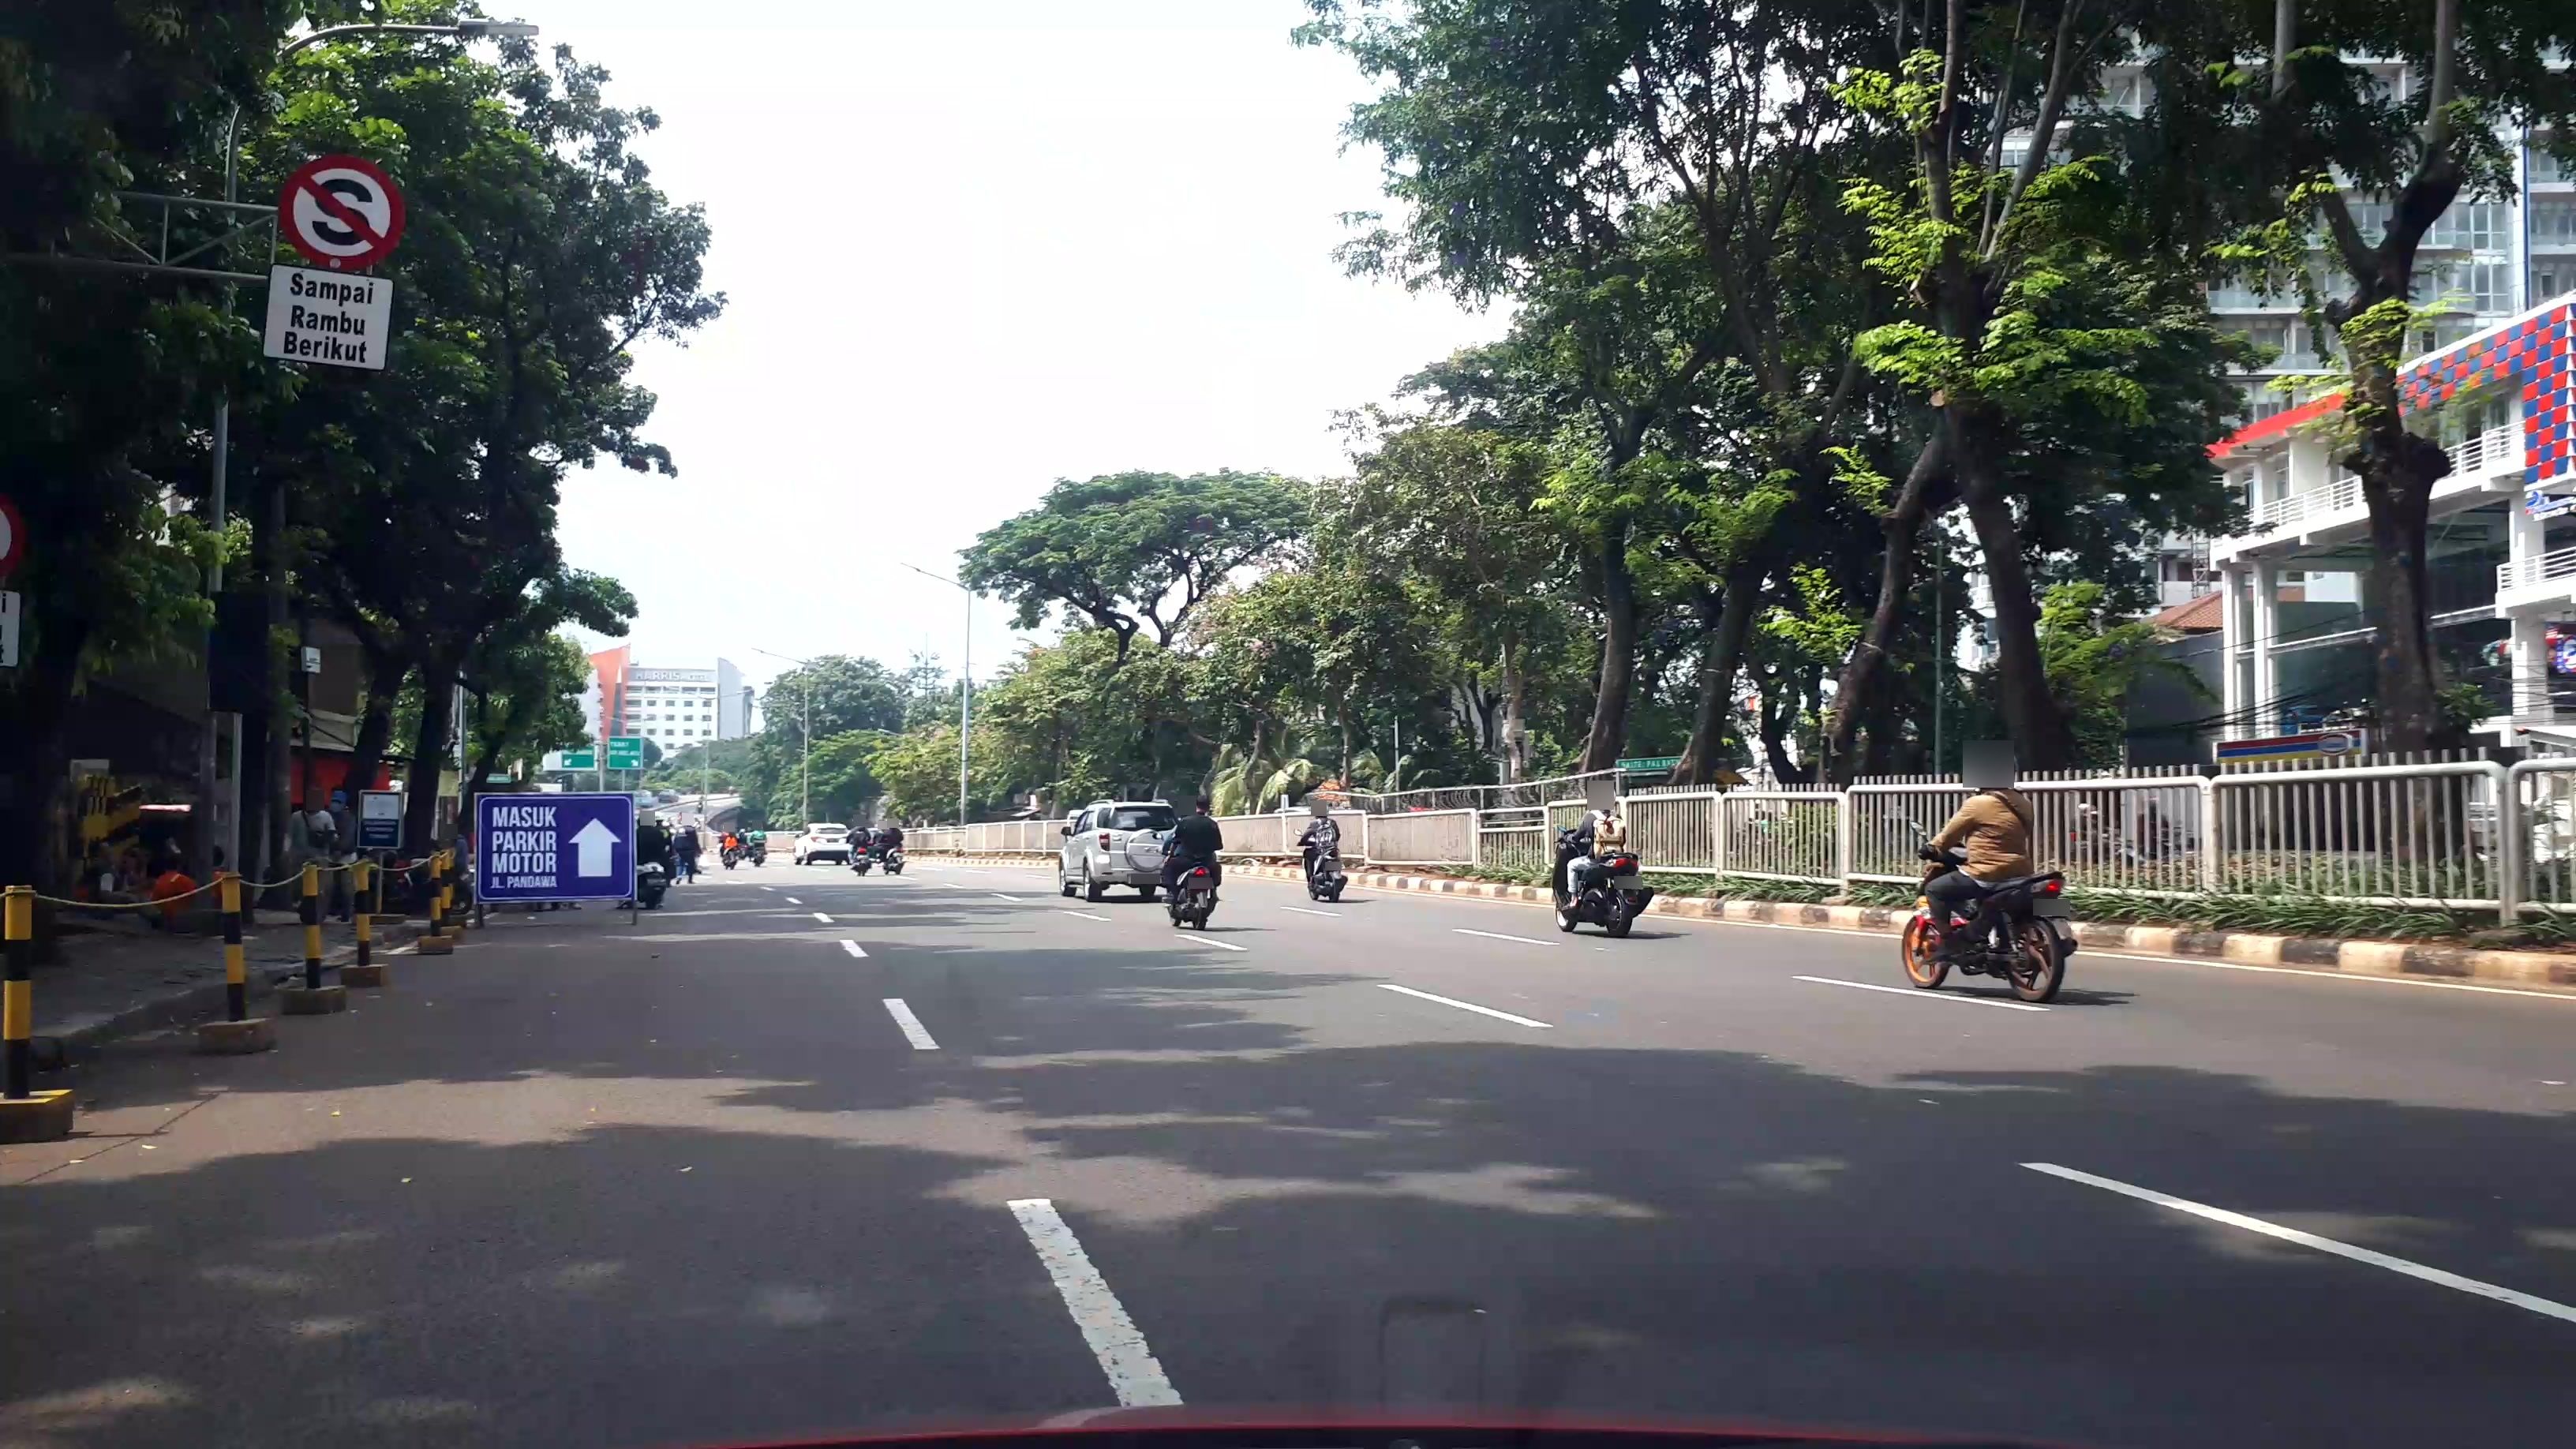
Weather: clear
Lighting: day
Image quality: good
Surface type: driving surface
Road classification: primary
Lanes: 4
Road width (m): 10
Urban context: urban centre
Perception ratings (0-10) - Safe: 6.78, Lively: 7.75, Beautiful: 7.86, Boring: 2.21, Depressing: 2.51, Wealthy: 3.8